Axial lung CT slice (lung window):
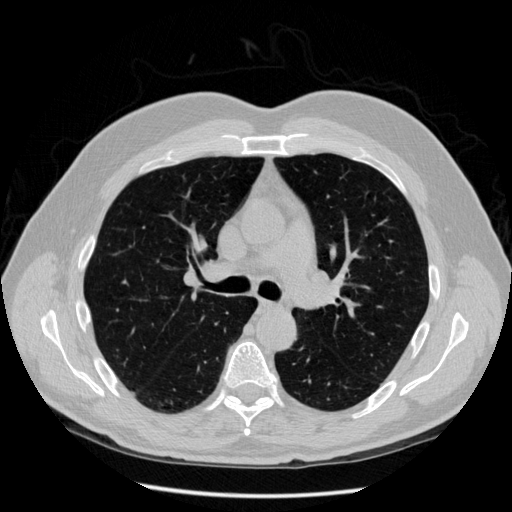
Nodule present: no